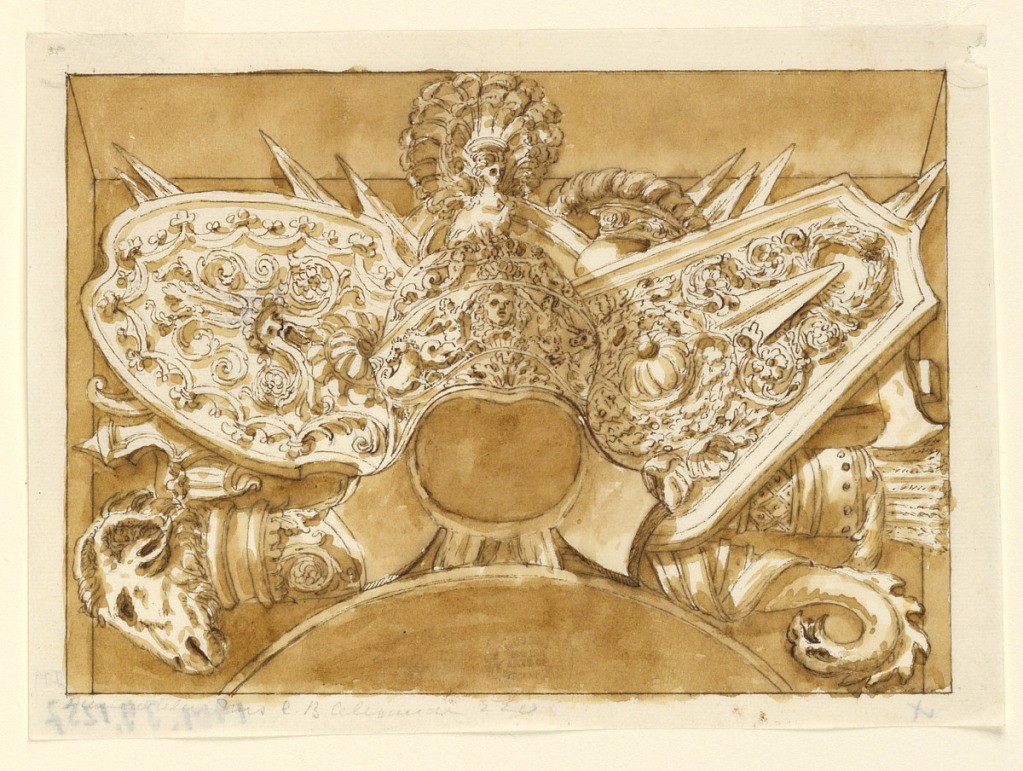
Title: Design for a Trophy
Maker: Polidoro da Caravaggio, Italian, 1499 - 1543
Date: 1775–1800
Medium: Pencil, pen, brush and sepia on paper
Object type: Drawing
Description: Horizontal rectangle showing a design for a military trophy. At center, a helmet in the antique style with a harpy crest. Below are two large shields, at left with grotesque motif. Below are piled a variety of arms including spears and a battle axe. At bottom left, a ram's head; at bottom right, a serpent's head.